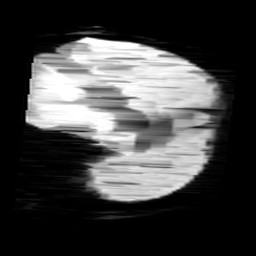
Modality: minIP
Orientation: sagittal
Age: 11
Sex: female
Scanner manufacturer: siemens
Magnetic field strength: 3 T
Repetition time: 0.027 s
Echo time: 0.02 s